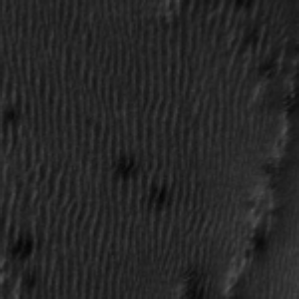
Label: frost